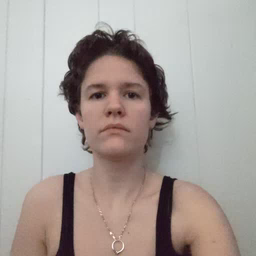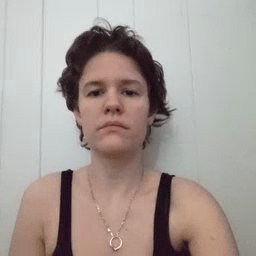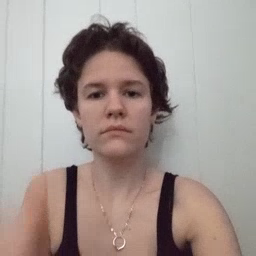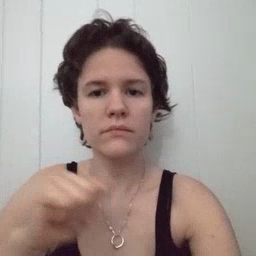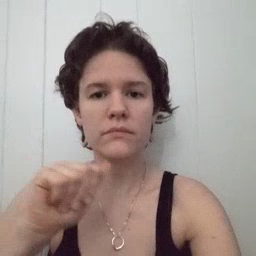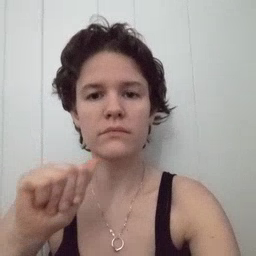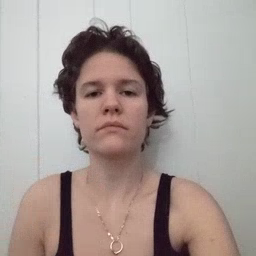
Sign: aunt